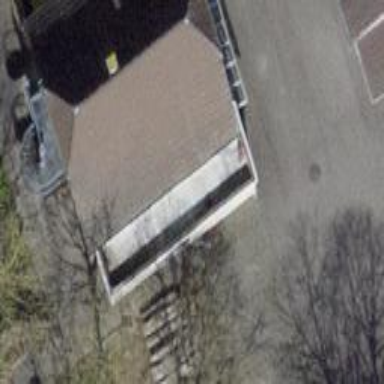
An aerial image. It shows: Detached building.